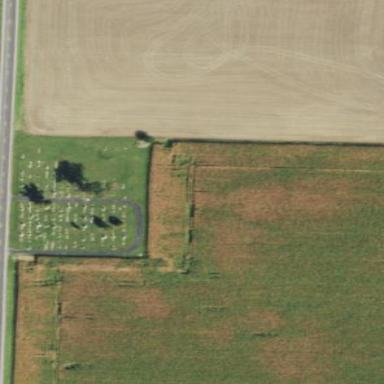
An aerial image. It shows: Grave yard.